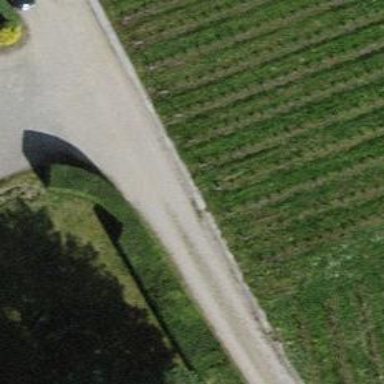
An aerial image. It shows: Agricultural track with grade1 quality surface.